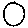
Label: circle